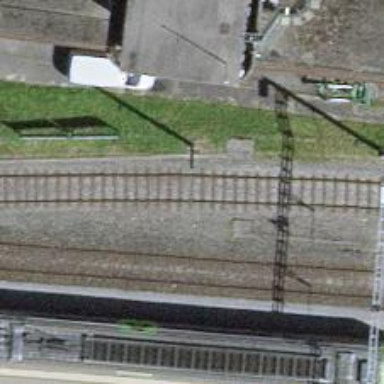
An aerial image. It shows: Single-track electrified railway service yard with contact line for trains.